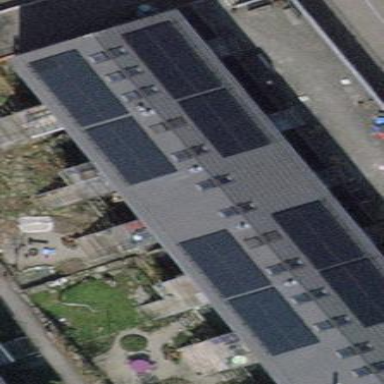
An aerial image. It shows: Terrace building.